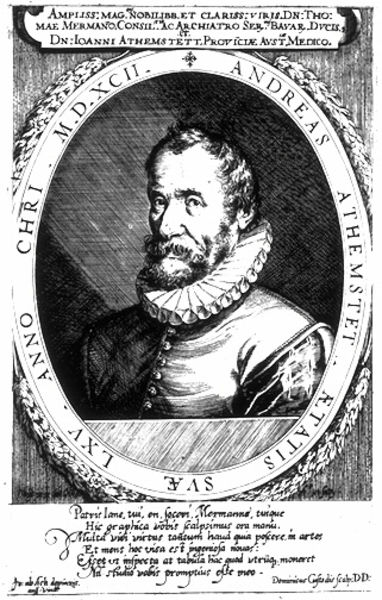
Titel: Bildnis des Andreas Attemstett
Künstler: Dominicus Custos
Institution: (Seriendruck)
Schlagwörter: blätter, dunkel, kopf, mann, schatten, weiß, frisur, grau, haar, hell, licht, mund, nase, schwarz, stirn, zeichnung, blick, bart, jacke, schnurrbart, augen, gesicht, kragen, mensch, rahmen, vollbart, bild, bildnis, hals, halskrause, herr, portrait, porträt, haare, adel, lippen, locken, oval, holzschnitt, schrift, grafik, graphik, kartusche, inschrift, pupillen, dreiviertelansicht, knöpfe, weste, betrachter, name, spanisch, medaillon, druck, druckgraphik, initialen, schraffur, radierung, stich, widmung, schwarzweiß, text, uniform, beschriftung, kranz, krause, spitzbart, textfeld, wams, krage, adelig, kupferstich, spruch, handschrift, wort, latein, lateinisch, stick, umschrift, kartuschen, andreas, anno, schraffieren, drck, halzkrause, el, edaille, 1542, bart#, fecit, schrifz, mann kragen, textbereich, md42